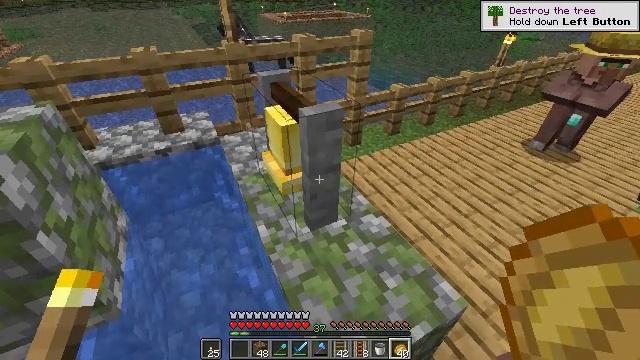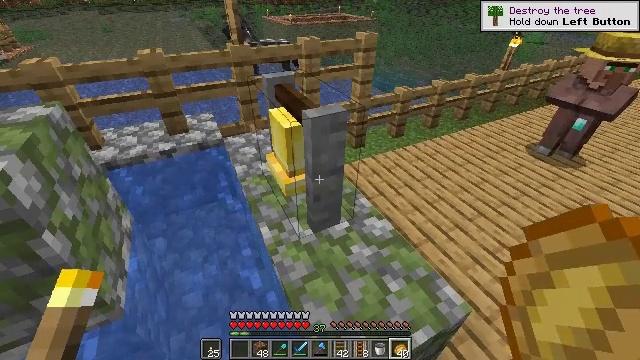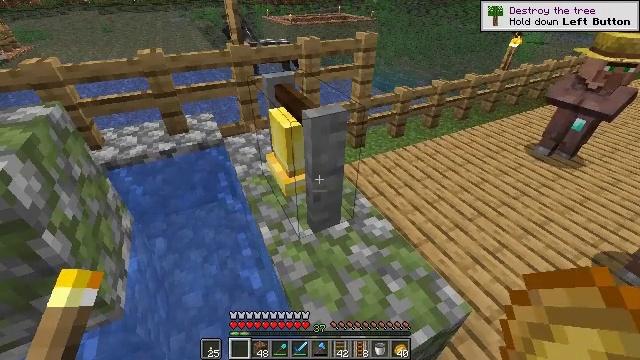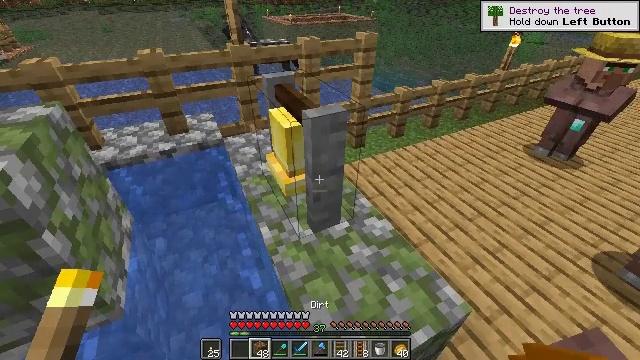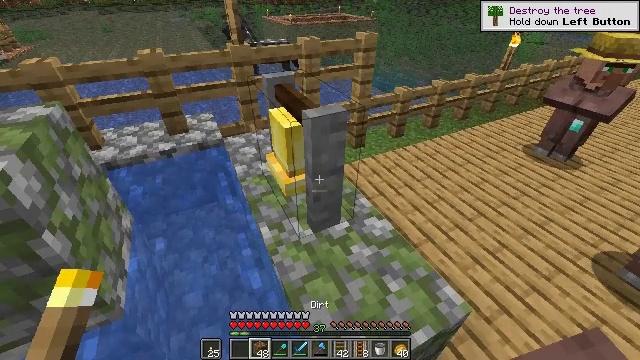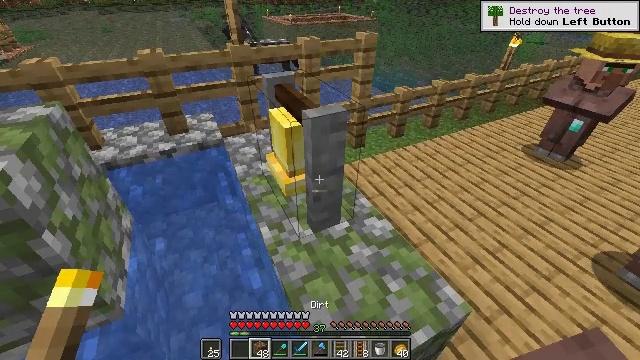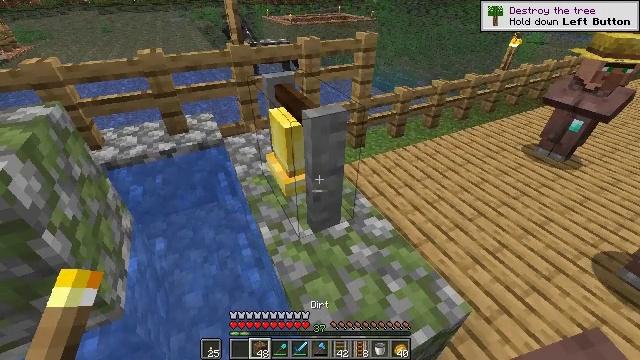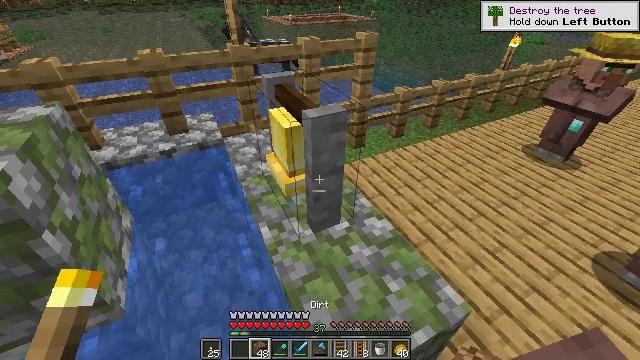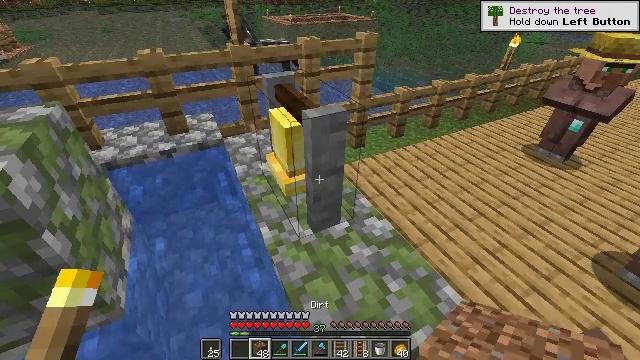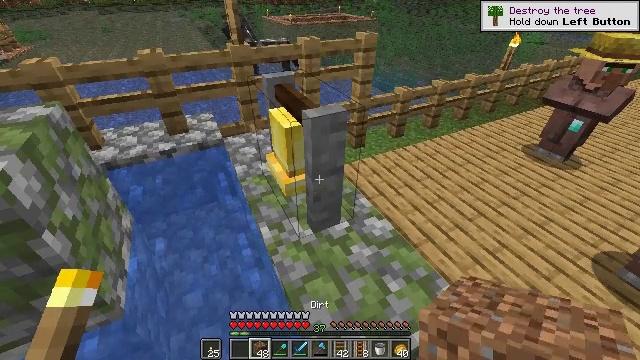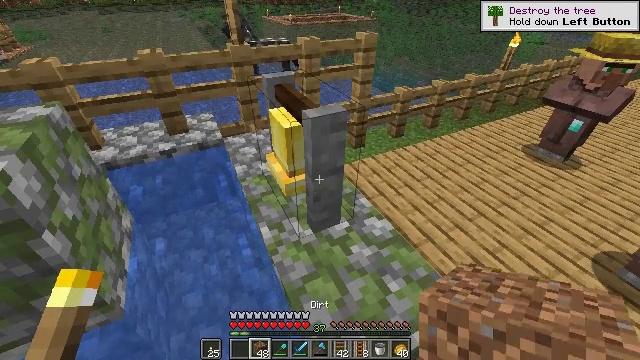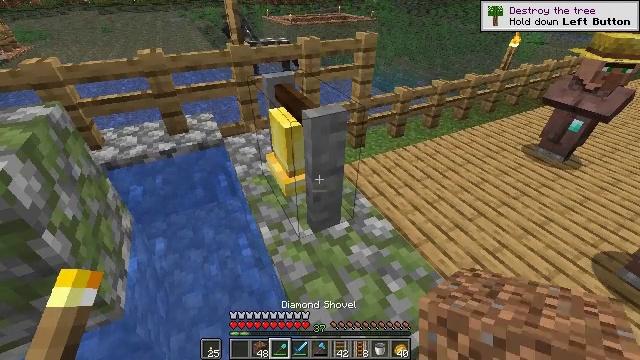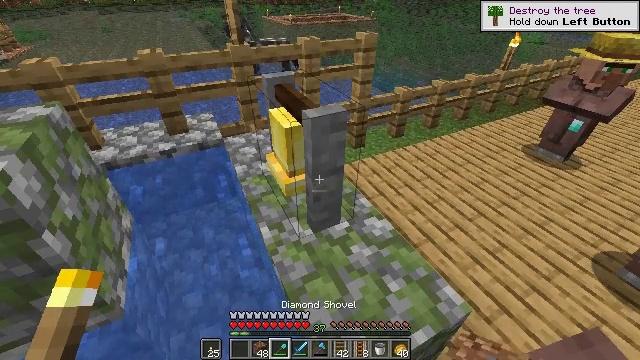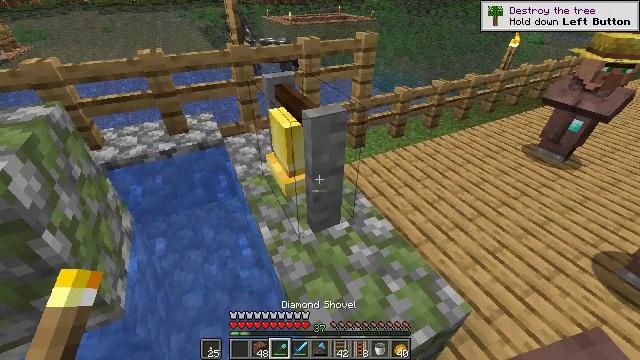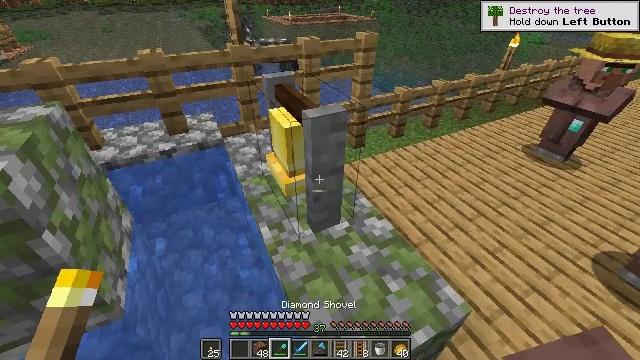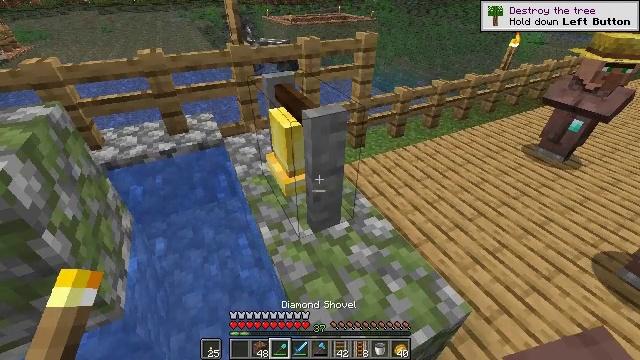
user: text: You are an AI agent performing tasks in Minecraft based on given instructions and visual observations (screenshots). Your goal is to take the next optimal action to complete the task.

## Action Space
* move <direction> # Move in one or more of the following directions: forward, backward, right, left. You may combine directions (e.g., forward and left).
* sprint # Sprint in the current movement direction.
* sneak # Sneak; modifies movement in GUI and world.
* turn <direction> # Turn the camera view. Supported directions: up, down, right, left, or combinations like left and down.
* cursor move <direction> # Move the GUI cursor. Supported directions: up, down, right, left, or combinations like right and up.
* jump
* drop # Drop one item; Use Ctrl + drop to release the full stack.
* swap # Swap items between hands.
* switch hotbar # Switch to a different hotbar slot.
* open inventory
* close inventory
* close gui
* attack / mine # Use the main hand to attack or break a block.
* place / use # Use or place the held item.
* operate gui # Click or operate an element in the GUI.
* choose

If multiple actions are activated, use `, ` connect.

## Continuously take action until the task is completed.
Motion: motion action
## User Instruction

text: Attack the bell to remove it.
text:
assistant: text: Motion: no_op
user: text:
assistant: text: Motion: no_op
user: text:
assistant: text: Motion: no_op
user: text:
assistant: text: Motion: no_op
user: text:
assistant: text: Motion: no_op
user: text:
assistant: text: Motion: no_op
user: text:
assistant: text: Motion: no_op
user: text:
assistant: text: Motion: no_op
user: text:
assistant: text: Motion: no_op
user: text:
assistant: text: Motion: no_op
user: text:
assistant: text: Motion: no_op
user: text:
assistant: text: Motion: no_op
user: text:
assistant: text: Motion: no_op
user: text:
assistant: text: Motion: no_op
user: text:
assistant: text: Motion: no_op
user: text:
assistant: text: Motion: no_op
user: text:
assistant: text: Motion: open inventory
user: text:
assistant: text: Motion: open inventory
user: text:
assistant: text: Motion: open inventory
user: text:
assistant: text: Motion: open inventory
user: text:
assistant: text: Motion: no_op
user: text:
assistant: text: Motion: no_op
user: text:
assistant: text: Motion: no_op
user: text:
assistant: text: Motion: no_op
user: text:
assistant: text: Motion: cursor move right
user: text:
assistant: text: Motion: cursor move right
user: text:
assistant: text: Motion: cursor move right and down
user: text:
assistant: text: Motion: cursor move right
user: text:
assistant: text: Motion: no_op
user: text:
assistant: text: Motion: cursor move left